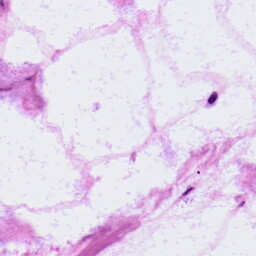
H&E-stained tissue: LymphNode